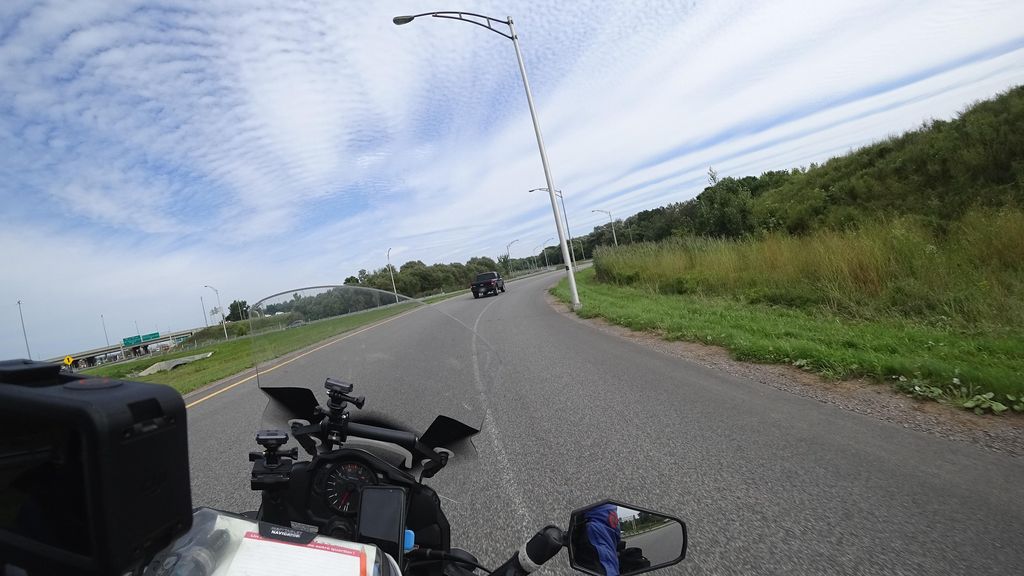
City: quebec_city